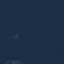
Land use / land cover class: SeaLake